Breast ultrasound image
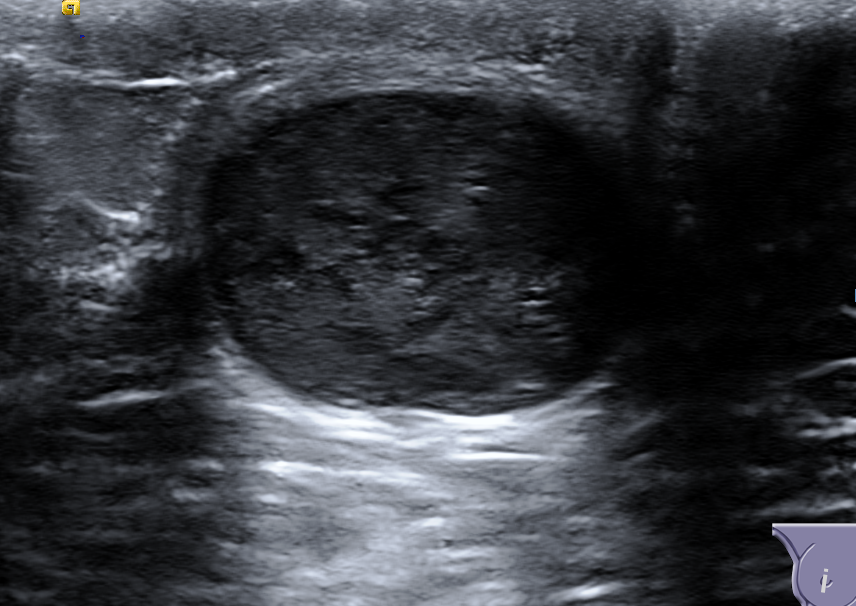
Diagnosis: benign